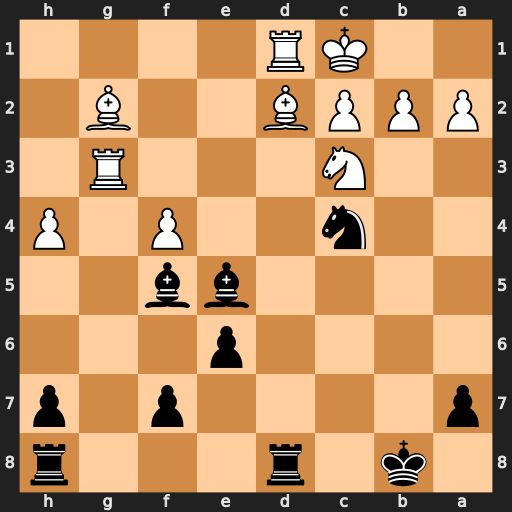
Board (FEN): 1k1r3r/p4p1p/4p3/4bb2/2n2P1P/2N3R1/PPPB2B1/2KR4
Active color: b
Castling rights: -
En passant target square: -
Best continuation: Rxd2 Rxd2 Bxf4